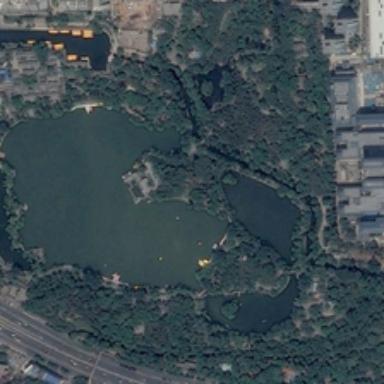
Some buildings are around a park with many green trees and a pond near a road .